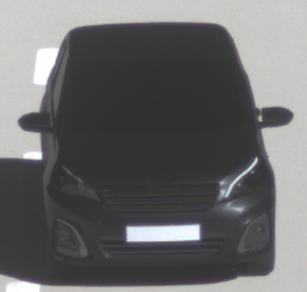
Make: Peugeot
Model: 108 1.0 VTi 68
Detailed model: 108
Model produced from: 2015/03
Model produced until: 2016/10
Doors: 3
Color: black
Road condition: dry road
Daytime: morning or afternoon
Contrast: high contrast